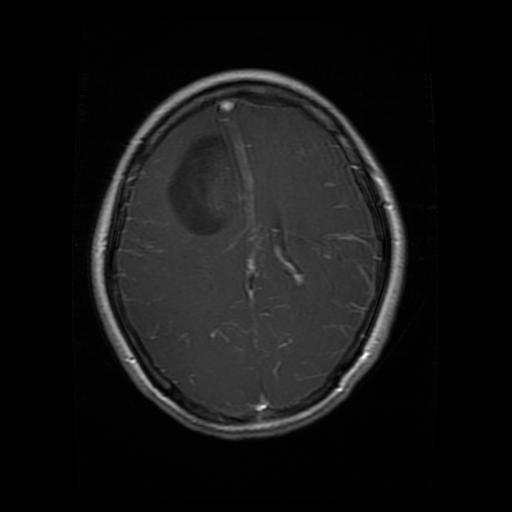
Label: glioma